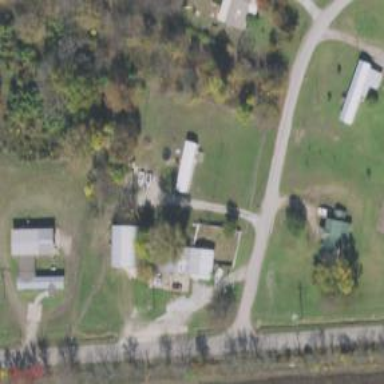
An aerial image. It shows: Driveway leading to service road.